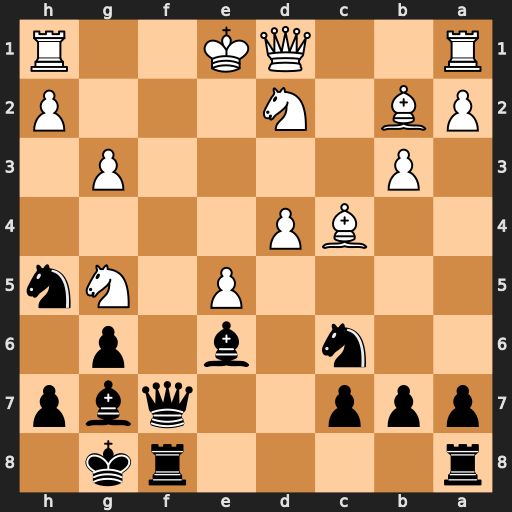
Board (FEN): r4rk1/ppp2qbp/2n1b1p1/4P1Nn/2BP4/1P4P1/PB1N3P/R2QK2R
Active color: b
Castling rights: KQ
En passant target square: -
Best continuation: Qf2#